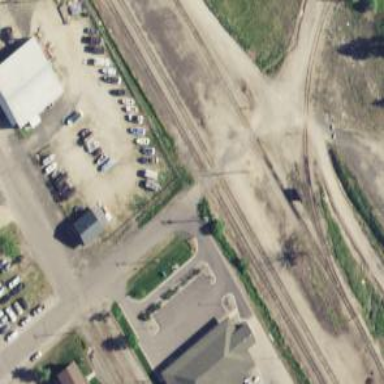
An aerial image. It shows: Railway level crossing.